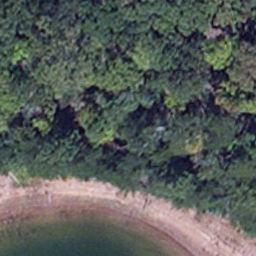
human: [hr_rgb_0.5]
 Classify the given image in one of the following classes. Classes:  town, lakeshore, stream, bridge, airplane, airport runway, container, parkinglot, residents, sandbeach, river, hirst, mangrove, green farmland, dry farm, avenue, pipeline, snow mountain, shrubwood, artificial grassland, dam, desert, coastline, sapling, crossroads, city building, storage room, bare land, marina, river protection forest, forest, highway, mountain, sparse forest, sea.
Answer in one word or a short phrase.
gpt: lakeshore